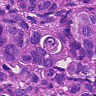
Metastatic tissue present: yes